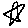
Label: star